Interaction volume radius: 5 \u00c5
Interaction volume height: 10 \u00c5
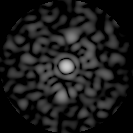
Disorder parameter: 0.7808